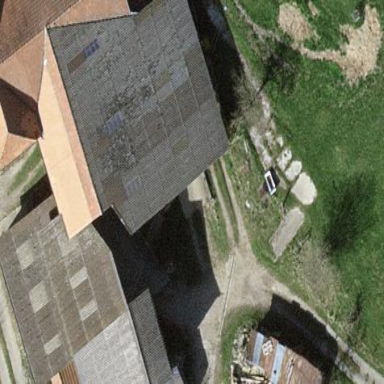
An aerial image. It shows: Farm building.